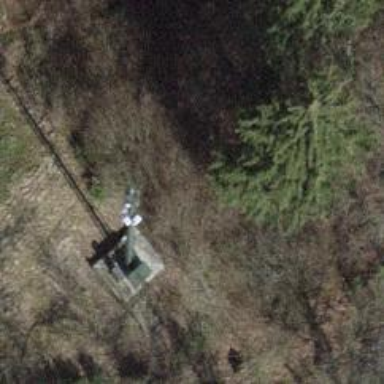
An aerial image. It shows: Mast tower used for communication.